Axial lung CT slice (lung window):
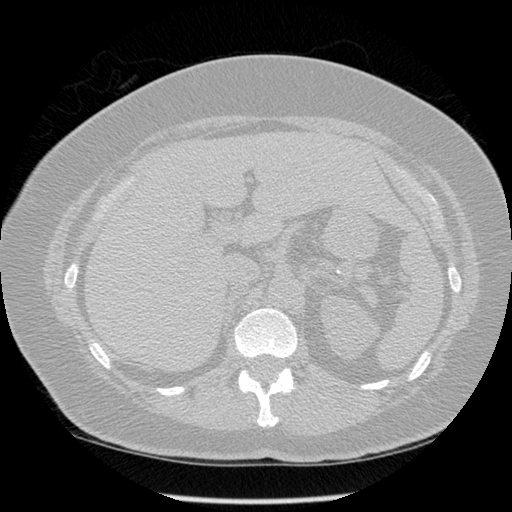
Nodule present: no